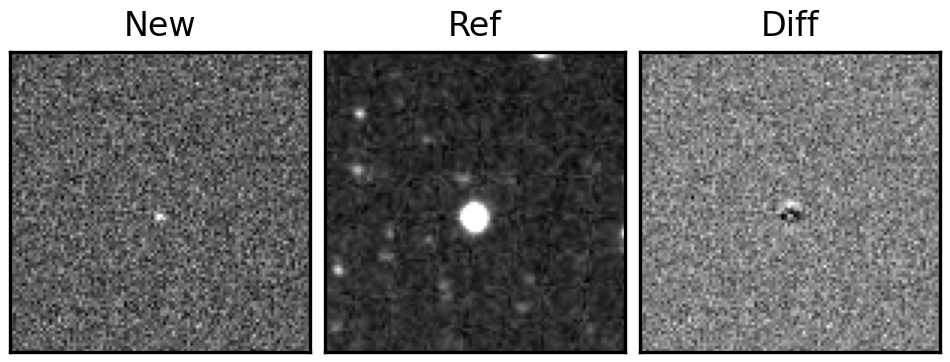
Label: bogus